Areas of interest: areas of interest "Commercial service"
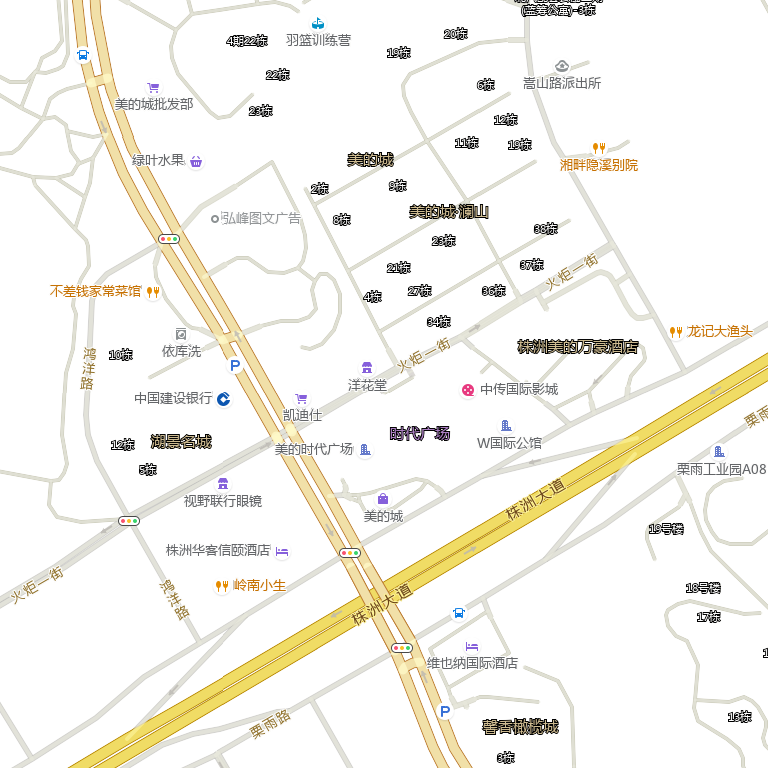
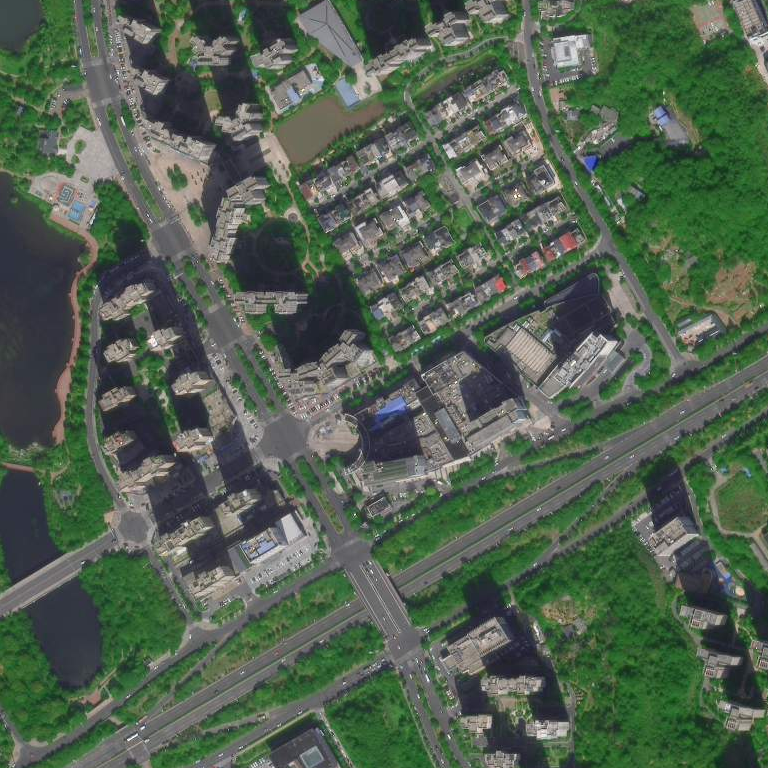